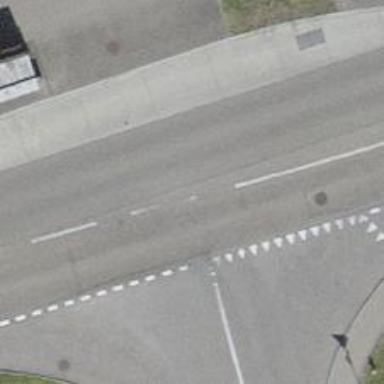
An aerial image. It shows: Smoothly paved residential road.